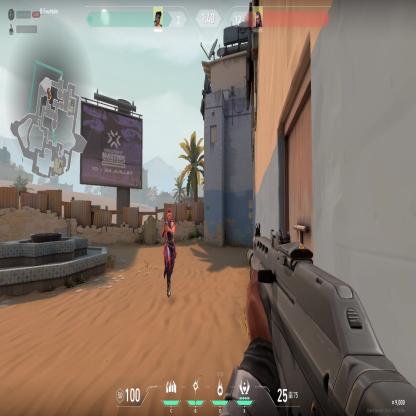
Label: enemy